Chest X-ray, AP view. Patient: 70 years old, sex F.
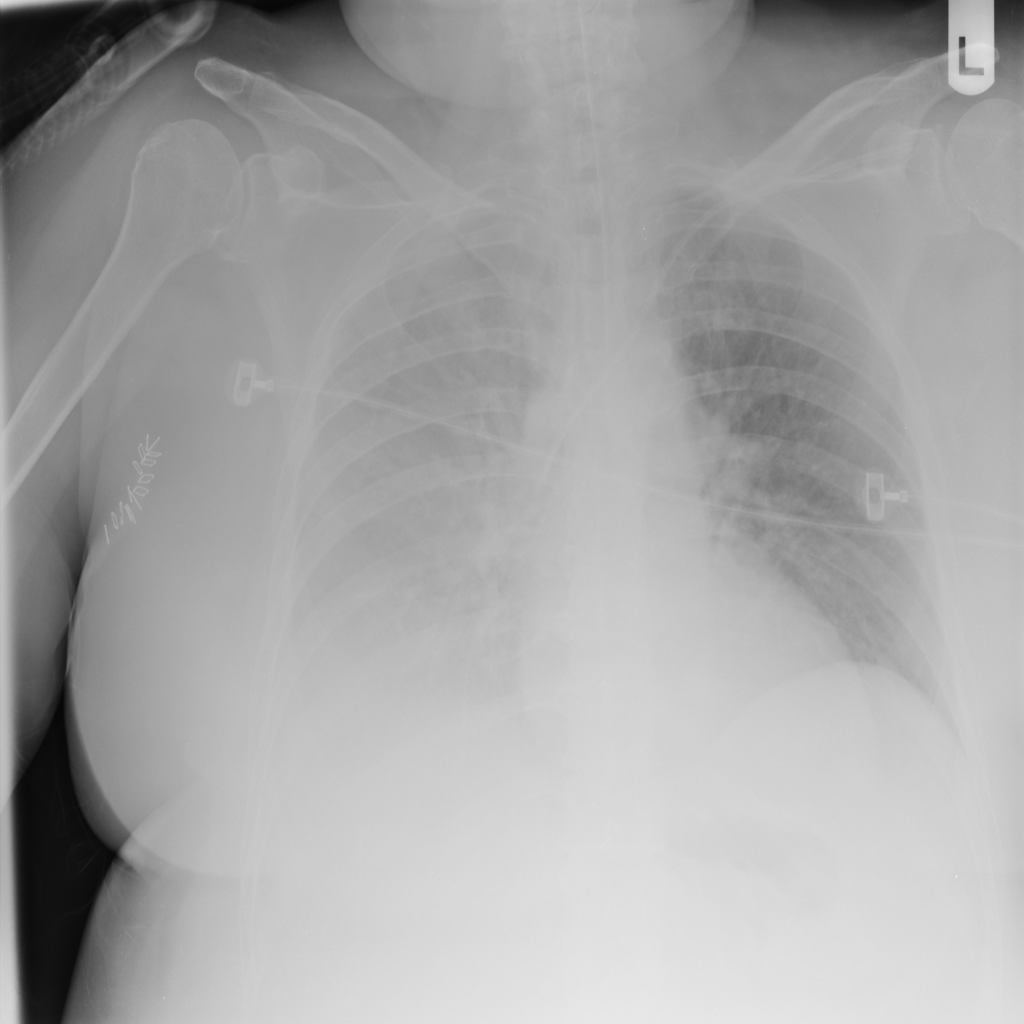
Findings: Effusion